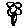
Label: flower